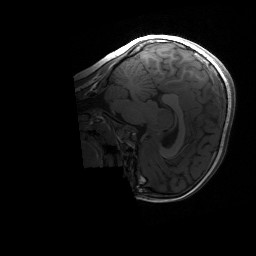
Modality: T1w
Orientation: sagittal
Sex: female
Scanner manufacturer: siemens
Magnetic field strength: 3 T
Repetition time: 1.9 s
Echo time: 0.00243 s